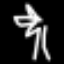
Label: palm tree